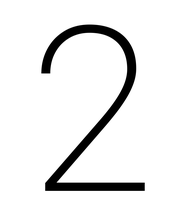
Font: Roboto_ExtraLight